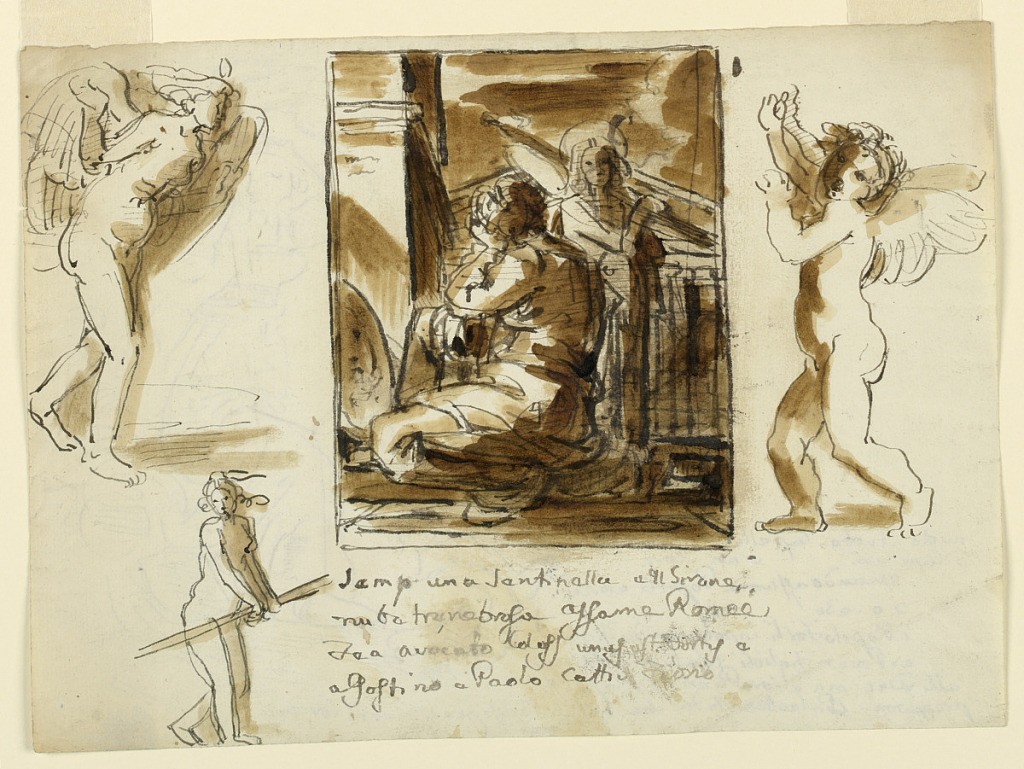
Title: Sketches, Angels and Female Figures
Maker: Fortunato Duranti, Italian, 1787 - 1863
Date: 1820–1850
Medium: Pen and ink, brush and sepia wash on paper
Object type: Drawing
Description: Sketches, Angels and Female Figures. At center, the most complete sketch features kneeling woman in classical garb with angel standing behind her at right in an architectural setting. Additional inscription and designs on verso.